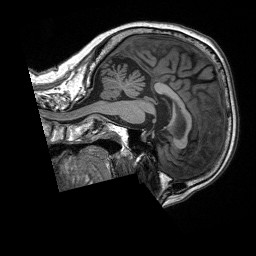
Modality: T1w
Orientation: sagittal
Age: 77
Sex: female
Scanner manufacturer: siemens
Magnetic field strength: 3 T
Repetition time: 2.4 s
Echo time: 0.00226 s